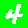
Digit: 4